Aerial crown-view tile of a tropical tree (Barro Colorado Island, Panama), acquired 20241014:
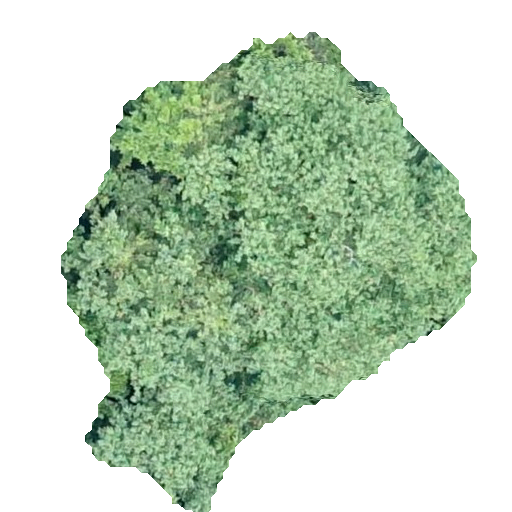
Species: Hieronyma alchorneoides
GBIF accepted scientific name: Hieronyma alchorneoides
Crown area: 191.622 m²